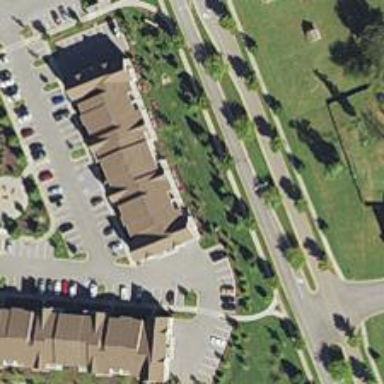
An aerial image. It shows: View of apartment building.